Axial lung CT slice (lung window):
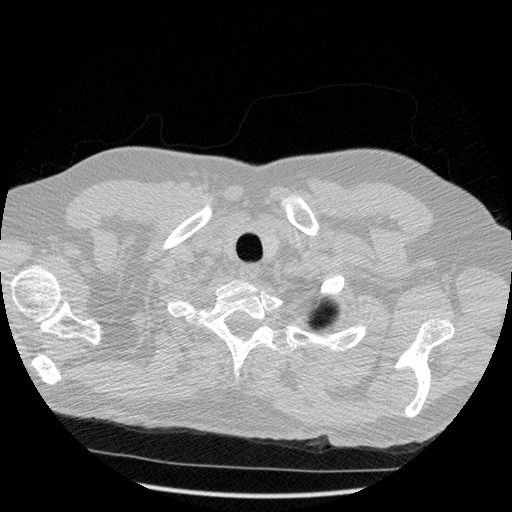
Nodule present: no